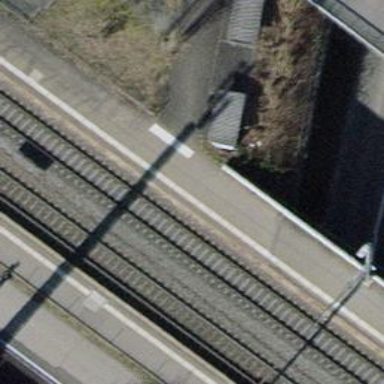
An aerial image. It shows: Bridge with platform for public transport and railway.